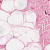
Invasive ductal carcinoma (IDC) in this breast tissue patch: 0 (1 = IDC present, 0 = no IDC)